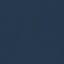
Land use / land cover: SeaLake